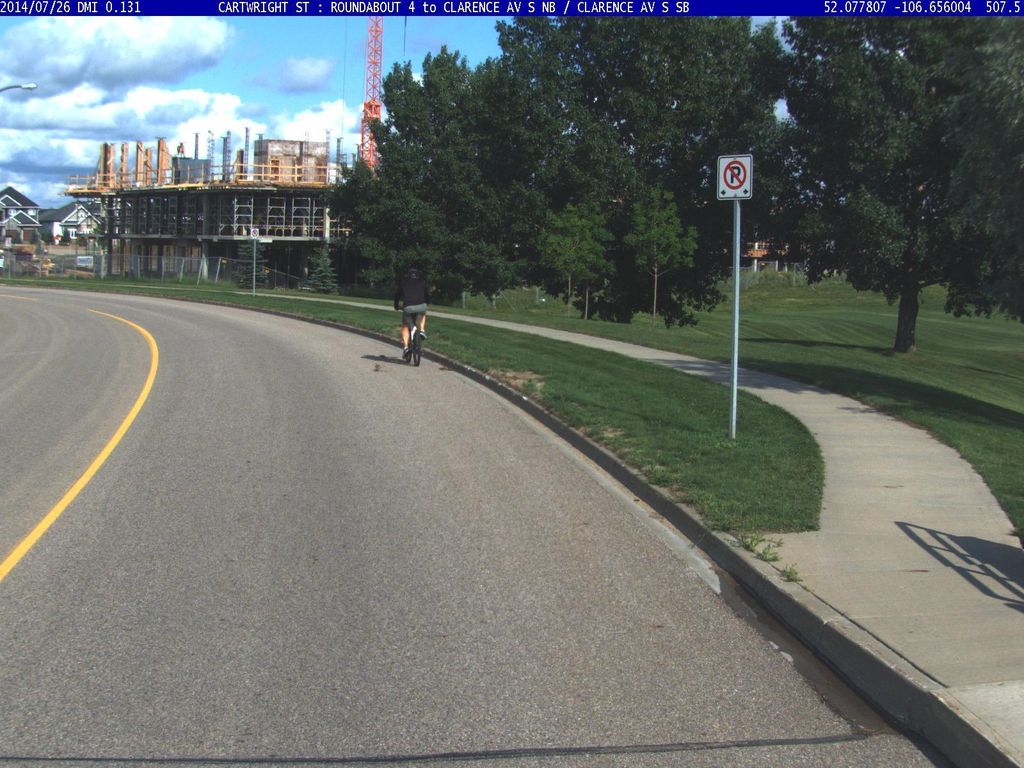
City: saskatoon